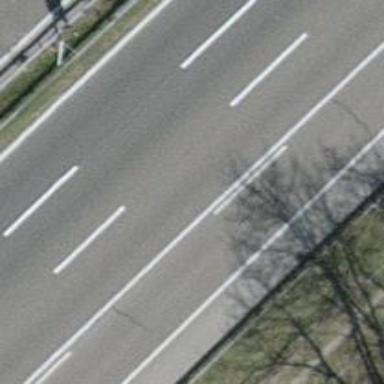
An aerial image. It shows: Asphalt motorway link.